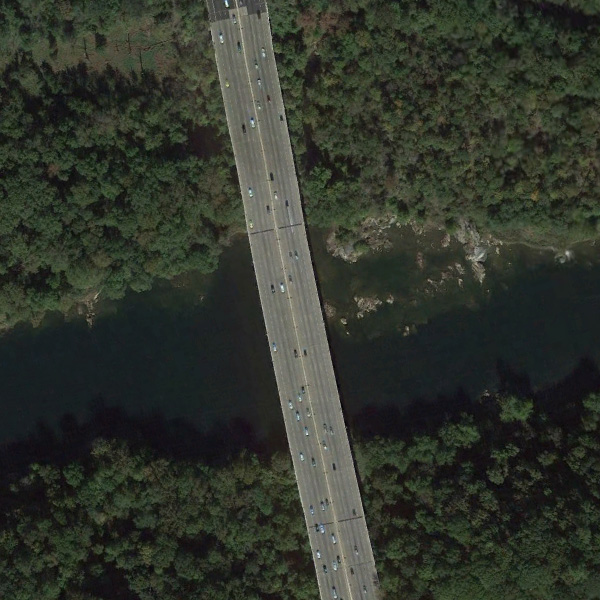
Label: Bridge